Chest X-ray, PA view. Patient: 50 years old, sex M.
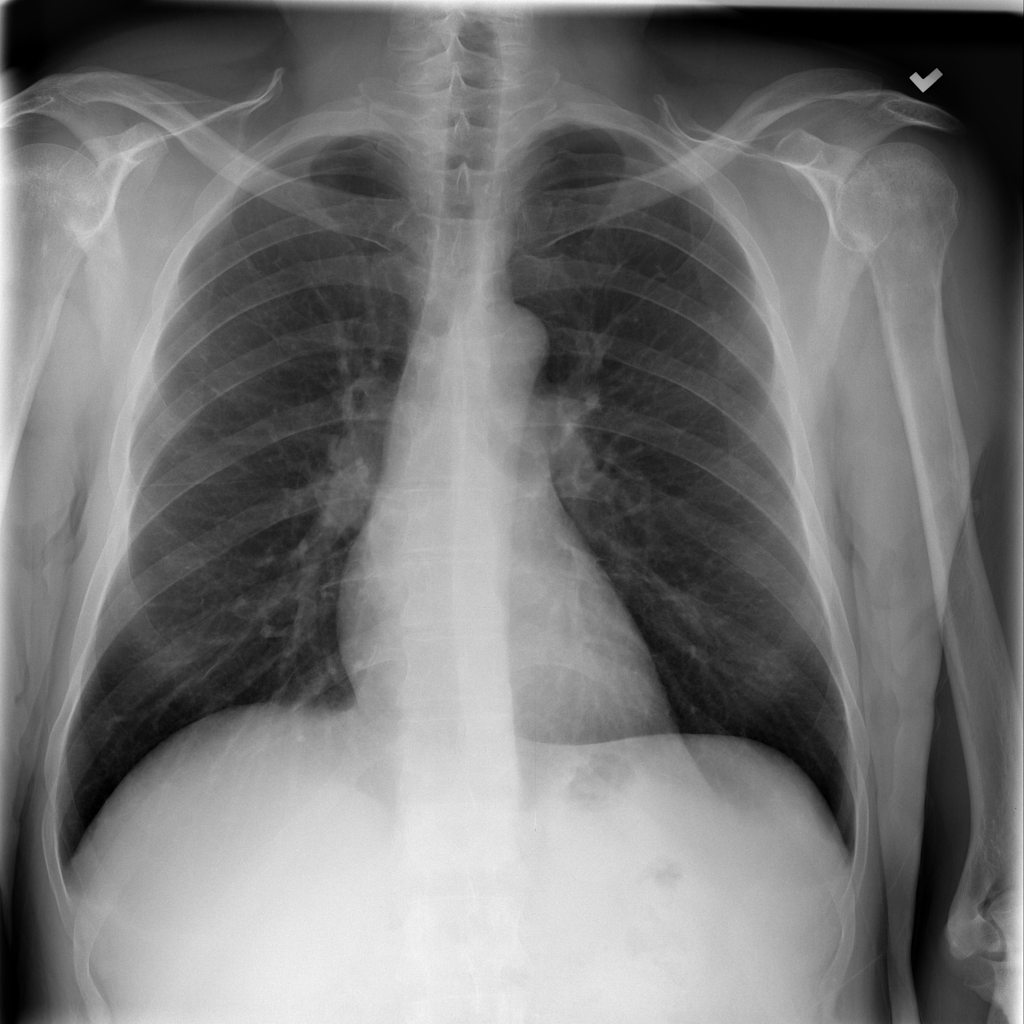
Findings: Infiltration